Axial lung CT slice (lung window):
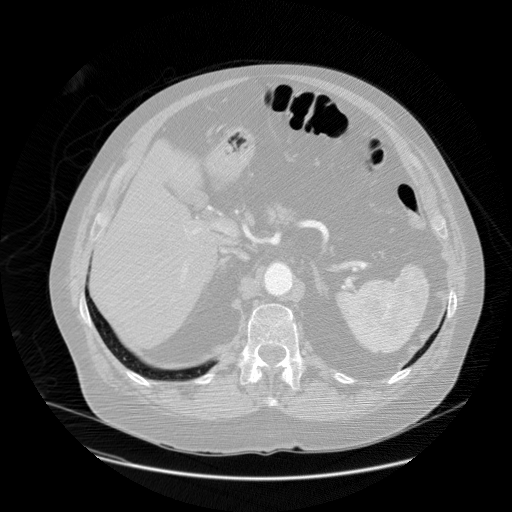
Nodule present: no